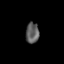
Tissue: lung
Cell type: Myeloid cells
Senescence score: 0.1506
Nuclear area (px): 268
Mean DAPI intensity: 93.433